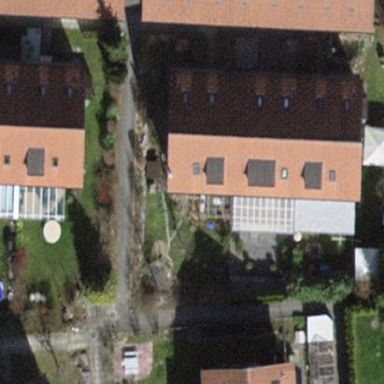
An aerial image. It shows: Terrace building with gabled roof.